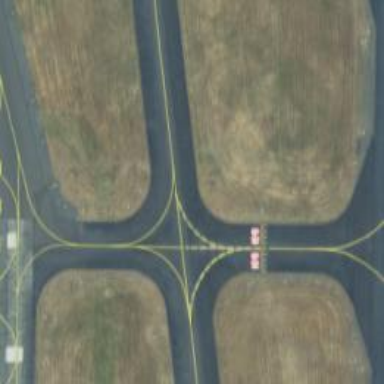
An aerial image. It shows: Image of taxiway at airport.